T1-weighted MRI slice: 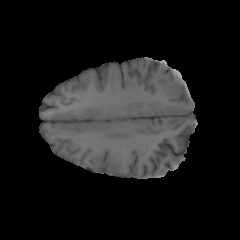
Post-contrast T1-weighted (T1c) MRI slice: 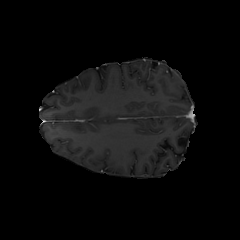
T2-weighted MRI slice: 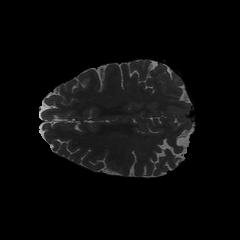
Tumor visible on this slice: yes